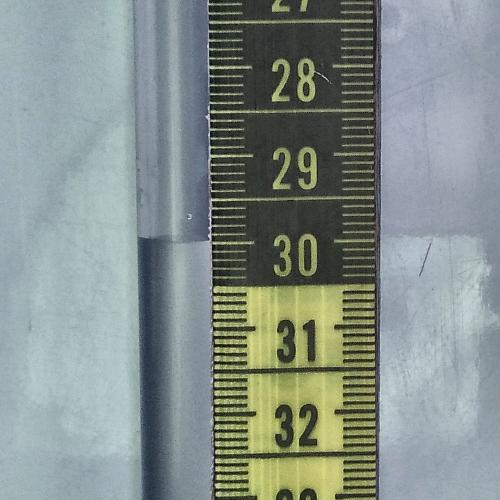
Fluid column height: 30.0 cm